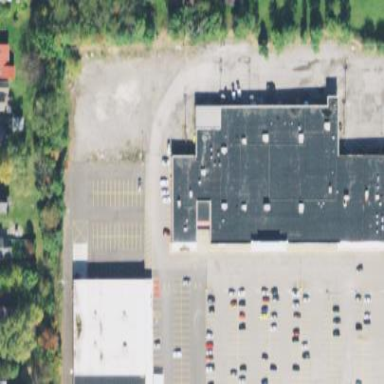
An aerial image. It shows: Retail building.